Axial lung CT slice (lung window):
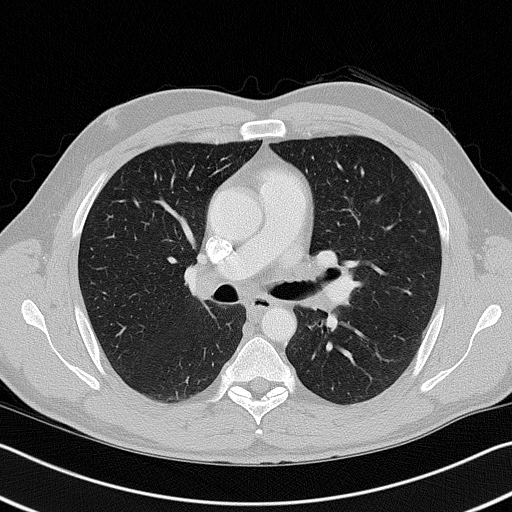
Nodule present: no